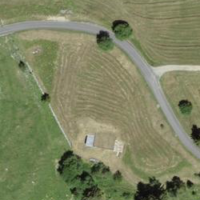
EUNIS habitat code: 23
Species observed at this site:
Tettigonia viridissima